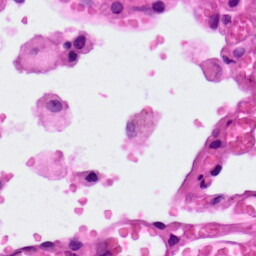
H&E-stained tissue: Lung